Field crop: maize
Growth stage: 2
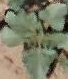
Species: datura